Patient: sex F, age 54
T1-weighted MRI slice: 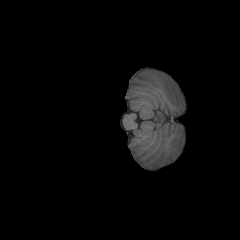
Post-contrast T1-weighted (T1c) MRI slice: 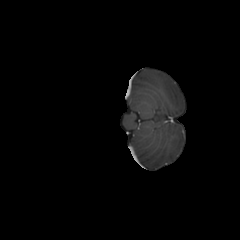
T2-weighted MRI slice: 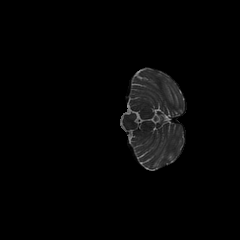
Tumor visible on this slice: no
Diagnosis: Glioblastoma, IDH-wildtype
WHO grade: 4